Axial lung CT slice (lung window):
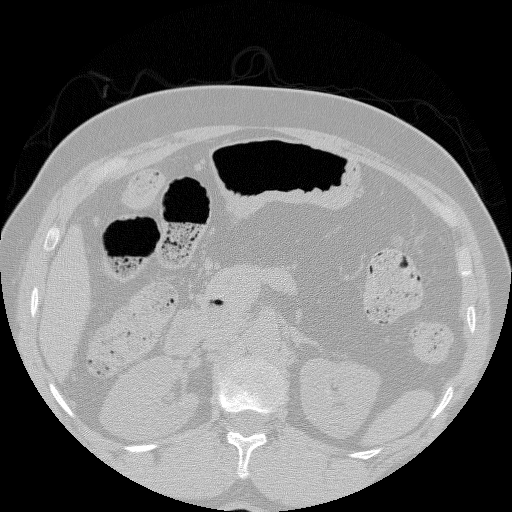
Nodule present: no